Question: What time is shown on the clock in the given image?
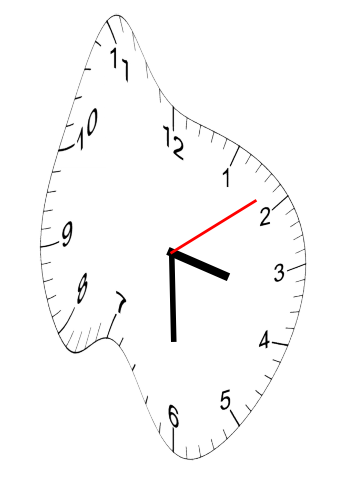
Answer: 03:30:09